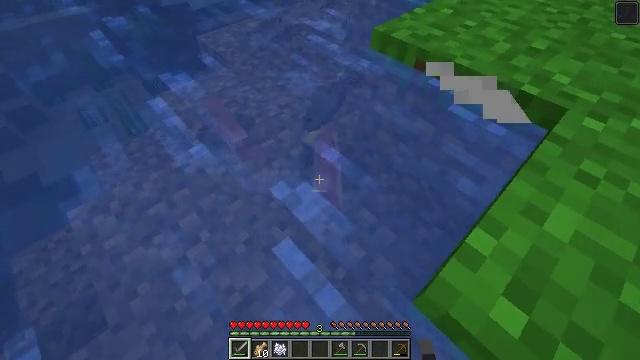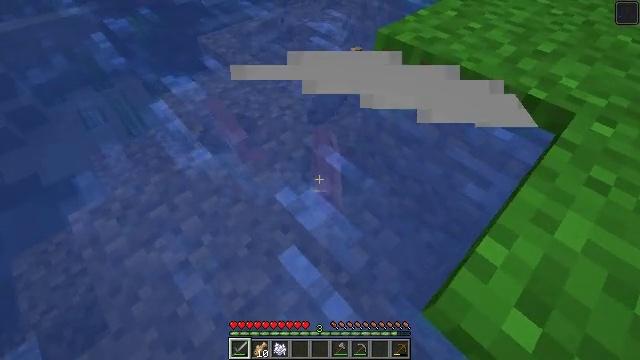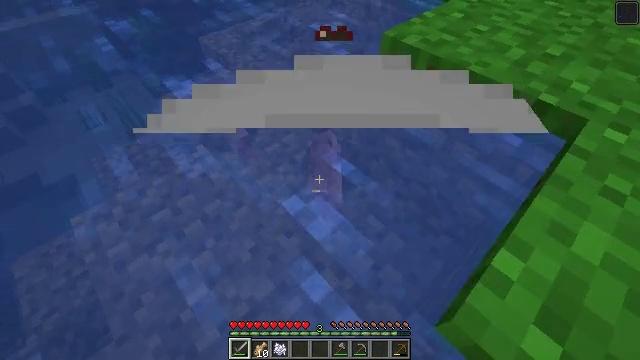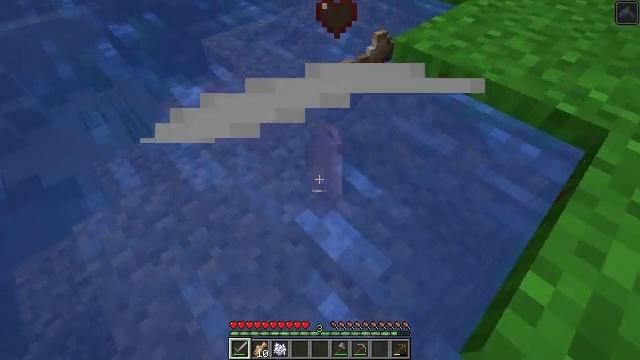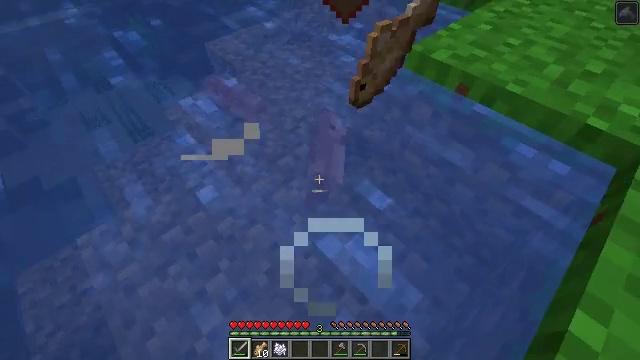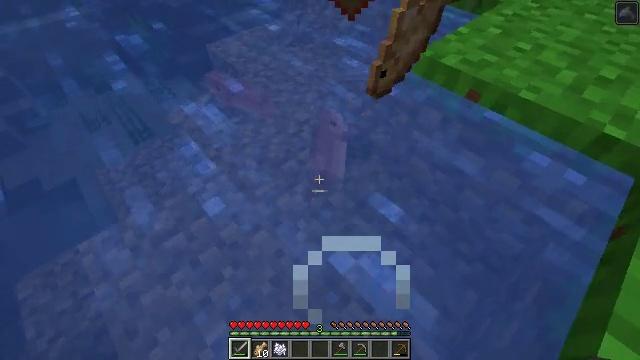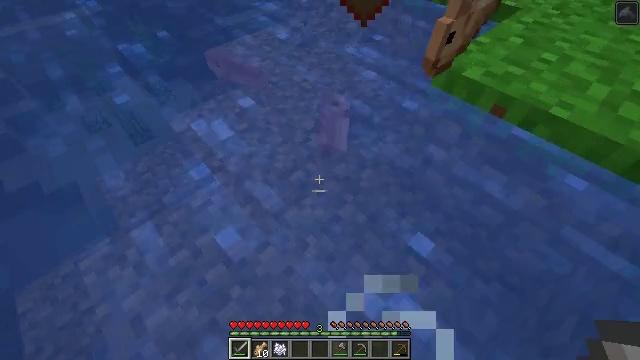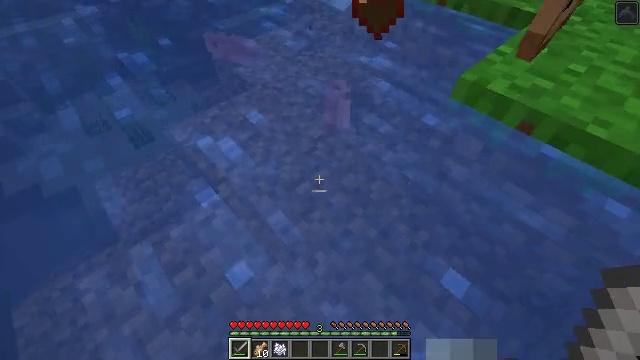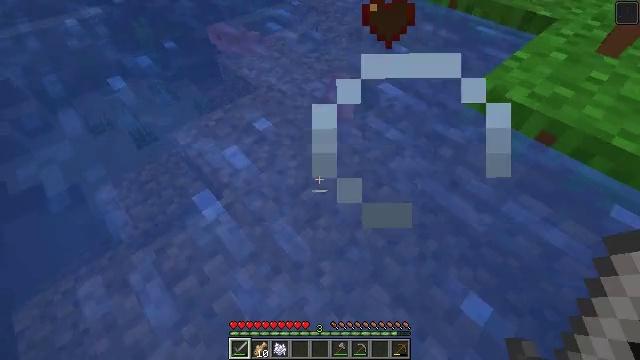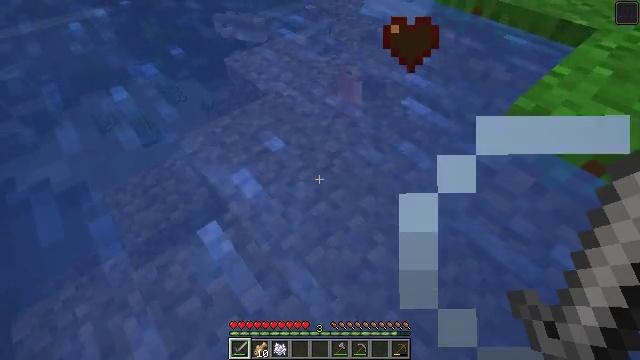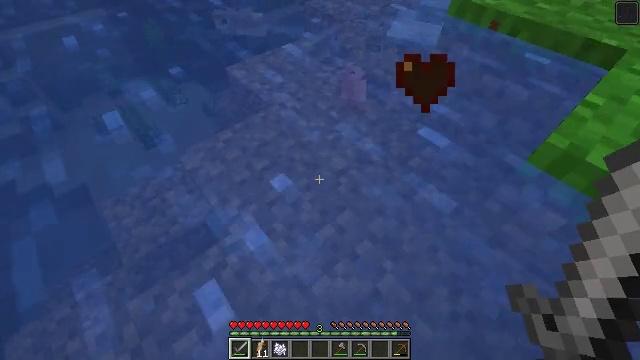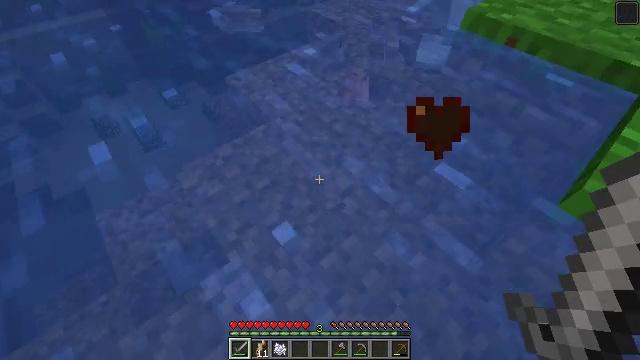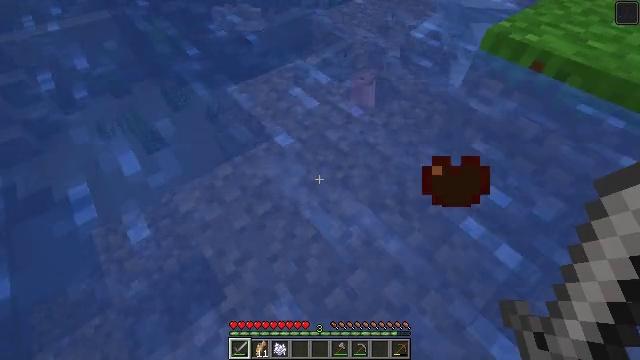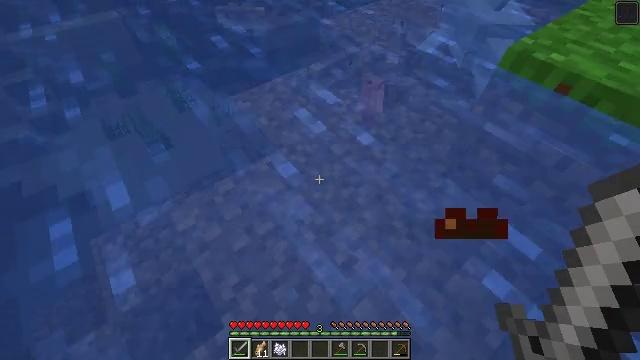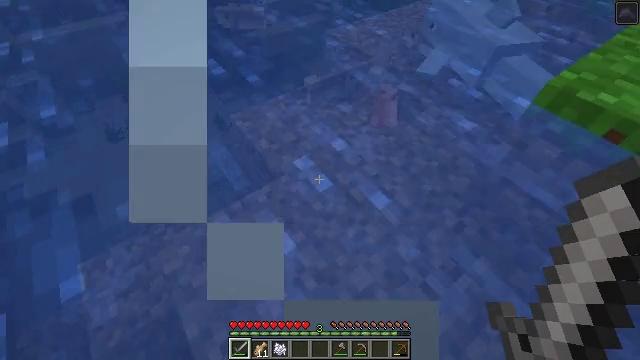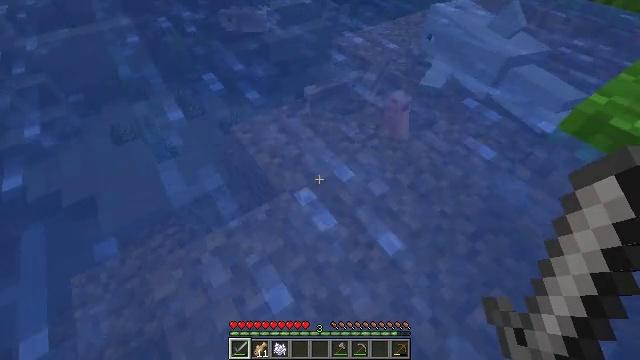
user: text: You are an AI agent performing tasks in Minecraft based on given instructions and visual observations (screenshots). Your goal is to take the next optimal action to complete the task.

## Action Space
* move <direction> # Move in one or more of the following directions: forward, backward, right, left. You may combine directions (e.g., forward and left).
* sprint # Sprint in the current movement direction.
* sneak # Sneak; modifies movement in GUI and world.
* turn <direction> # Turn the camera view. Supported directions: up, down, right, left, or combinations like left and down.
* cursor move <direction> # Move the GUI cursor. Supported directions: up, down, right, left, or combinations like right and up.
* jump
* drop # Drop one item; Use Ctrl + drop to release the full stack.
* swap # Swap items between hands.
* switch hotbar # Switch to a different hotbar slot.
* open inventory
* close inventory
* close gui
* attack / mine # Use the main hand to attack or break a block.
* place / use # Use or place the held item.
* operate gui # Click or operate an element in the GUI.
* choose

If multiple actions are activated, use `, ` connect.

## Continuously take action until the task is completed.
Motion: motion action
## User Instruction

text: Hunt fish.
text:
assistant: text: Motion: move forward
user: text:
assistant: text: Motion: move forward
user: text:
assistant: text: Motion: move forward
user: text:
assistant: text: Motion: move forward
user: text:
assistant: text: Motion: move forward
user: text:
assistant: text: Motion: move forward
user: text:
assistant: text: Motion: move forward
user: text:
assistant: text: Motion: move forward
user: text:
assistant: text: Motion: move forward, turn left
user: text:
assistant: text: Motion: move forward
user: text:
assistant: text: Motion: move forward
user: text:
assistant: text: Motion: move forward
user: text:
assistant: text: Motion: move forward, turn left
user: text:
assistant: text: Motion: move forward, turn left
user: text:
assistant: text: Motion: move forward, turn left
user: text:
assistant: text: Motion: move forward
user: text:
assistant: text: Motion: move forward
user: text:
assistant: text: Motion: move forward
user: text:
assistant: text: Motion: move forward
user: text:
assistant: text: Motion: move forward
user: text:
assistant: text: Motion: move forward, turn right
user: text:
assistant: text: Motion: move forward, turn right and down
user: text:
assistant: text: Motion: move forward, turn right and down
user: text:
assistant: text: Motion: move forward, turn right
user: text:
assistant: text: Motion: move forward
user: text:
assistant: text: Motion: move forward
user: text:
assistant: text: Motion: move forward
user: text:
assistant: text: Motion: turn left
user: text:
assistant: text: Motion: turn left
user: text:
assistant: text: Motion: turn left and down